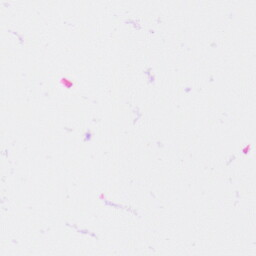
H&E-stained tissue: Kidney